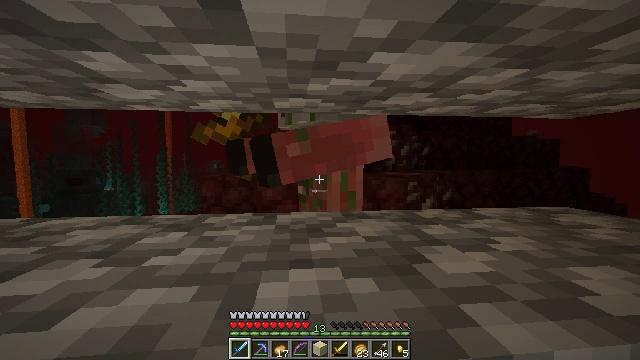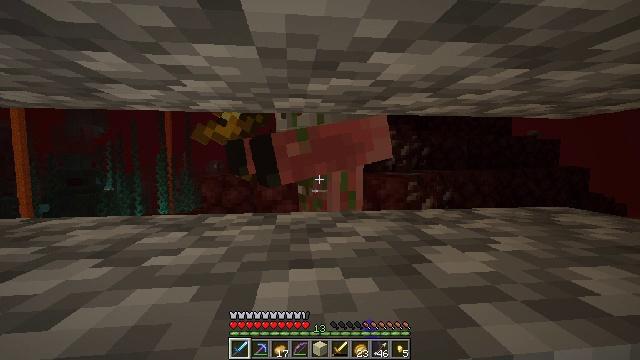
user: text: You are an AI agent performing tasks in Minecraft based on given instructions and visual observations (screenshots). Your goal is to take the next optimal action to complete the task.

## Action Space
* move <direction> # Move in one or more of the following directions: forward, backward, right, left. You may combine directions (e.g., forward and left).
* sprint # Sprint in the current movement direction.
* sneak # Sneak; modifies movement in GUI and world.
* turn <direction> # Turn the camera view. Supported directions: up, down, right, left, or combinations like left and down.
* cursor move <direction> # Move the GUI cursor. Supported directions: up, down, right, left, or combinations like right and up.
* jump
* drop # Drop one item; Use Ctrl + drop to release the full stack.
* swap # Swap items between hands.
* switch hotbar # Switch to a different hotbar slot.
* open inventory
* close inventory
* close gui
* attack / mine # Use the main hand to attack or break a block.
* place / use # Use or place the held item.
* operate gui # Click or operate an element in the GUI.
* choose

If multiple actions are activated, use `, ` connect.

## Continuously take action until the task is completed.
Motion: motion action
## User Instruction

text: Combat the zombified piglin.
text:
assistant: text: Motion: no_op
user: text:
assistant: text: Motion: no_op